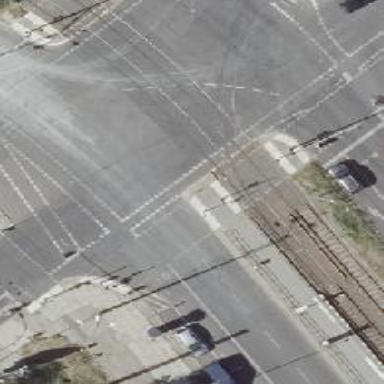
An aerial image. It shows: Crossing with traffic signals and pedestrian island.